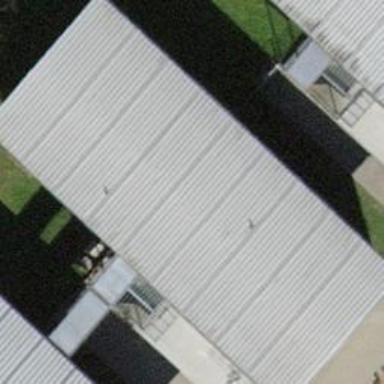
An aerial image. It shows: School building with flat roof.